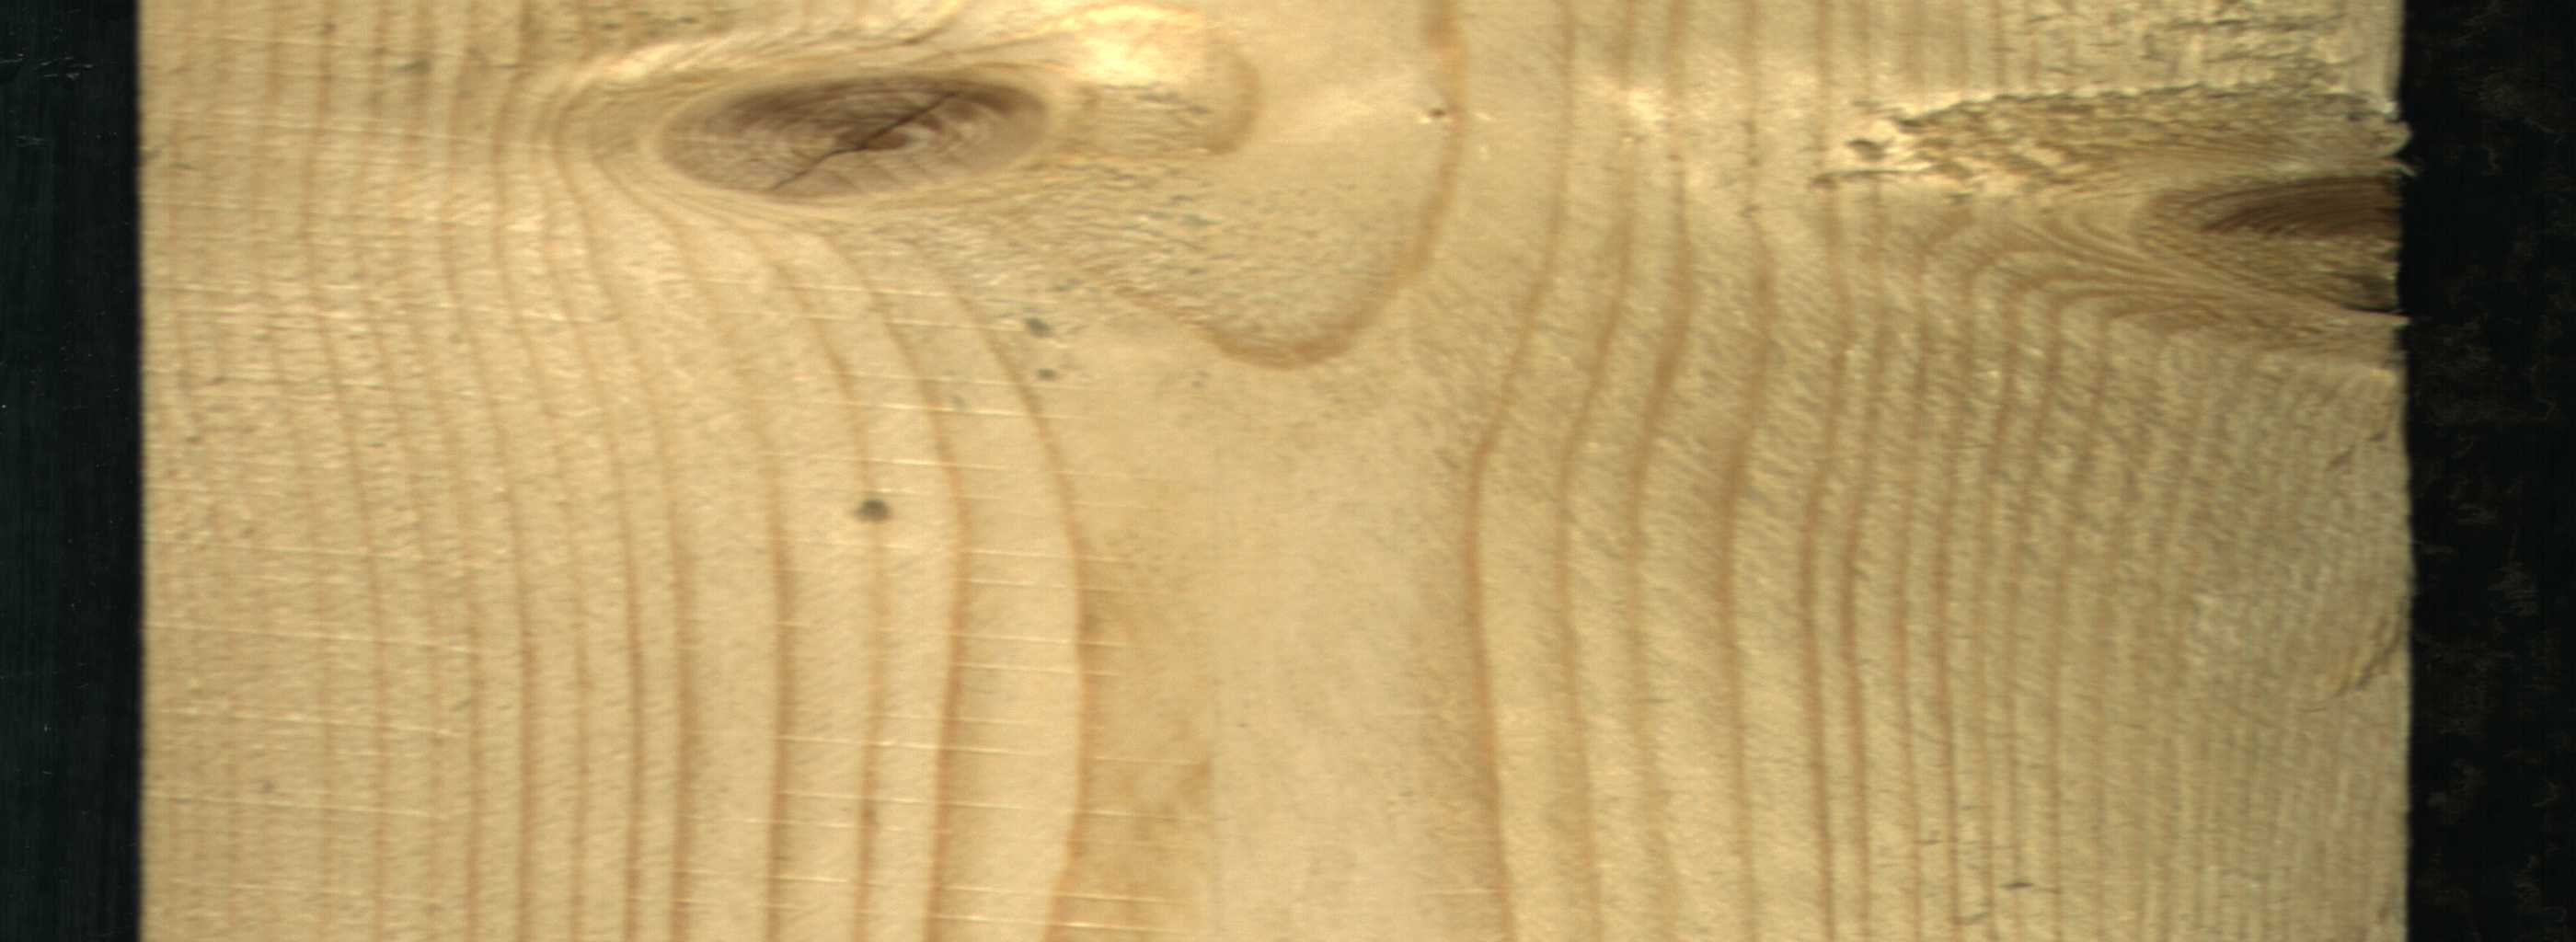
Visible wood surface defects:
knot_with_crack
Dead_Knot